九年级 · 解析几何
如图, 已知四边形 $A B C D$ 是圆 $O$ 的内接四边形, $\angle B O D=80^{\circ}$, 则 $\angle B C D=$ $\qquad$

（第 12 题）

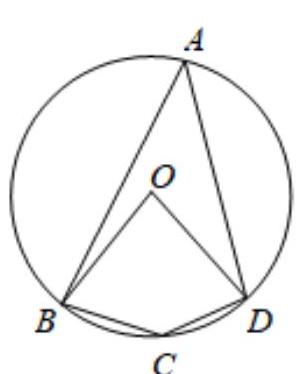
答案:  $140^{\circ}$

解析: 先根据圆周角定理求出 $\angle A$ 的度数, 再由圆内接四边形的性质求出 $\angle B C D$ 的度数即可.

【详解】 $\because \angle B O D=80^{\circ}$,

$\therefore \angle A=40^{\circ}$.

$\because$ 四边形 $A B C D$ 内接于 $\odot O$,

$\therefore \angle B C D=180^{\circ}-\angle A=180^{\circ}-40^{\circ}=140^{\circ}$.

故答案为 $140^{\circ}$.

【点睛】本题考查的是圆内接四边形的性质, 熟知圆内接四边形的对角互补是解答此题的关键.